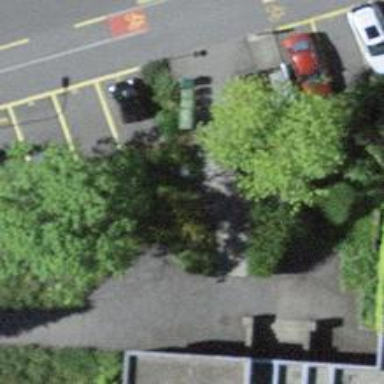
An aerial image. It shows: Set of steps on the road.